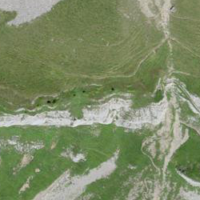
EUNIS habitat code: 26
Species observed at this site:
Silene acaulis